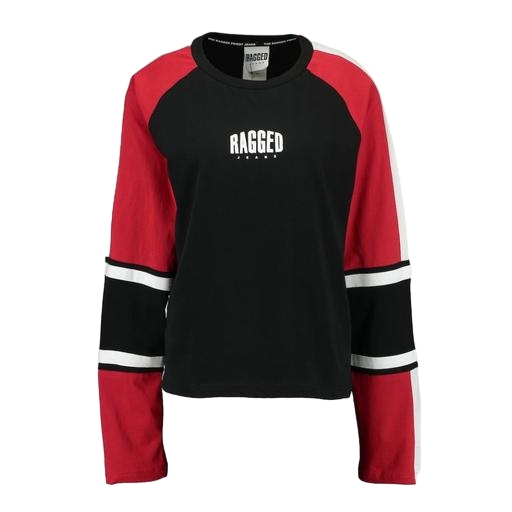
red and black and long sleeves, red cropped baseball tee, her longsleeve top, white background